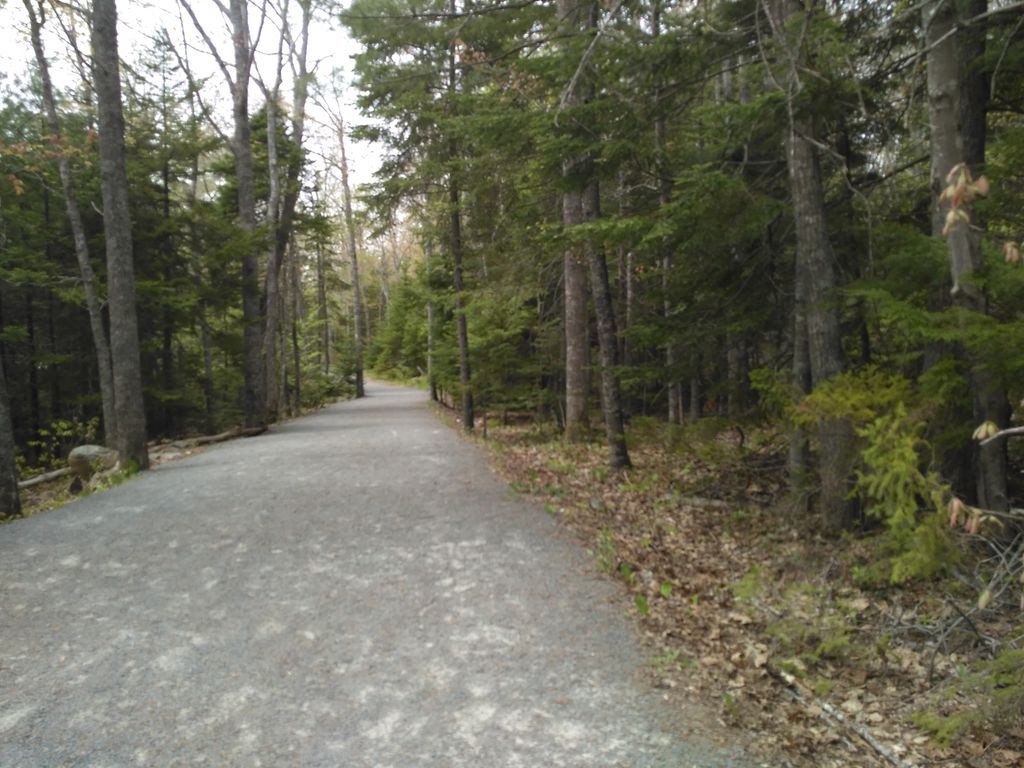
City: halifax